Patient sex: M
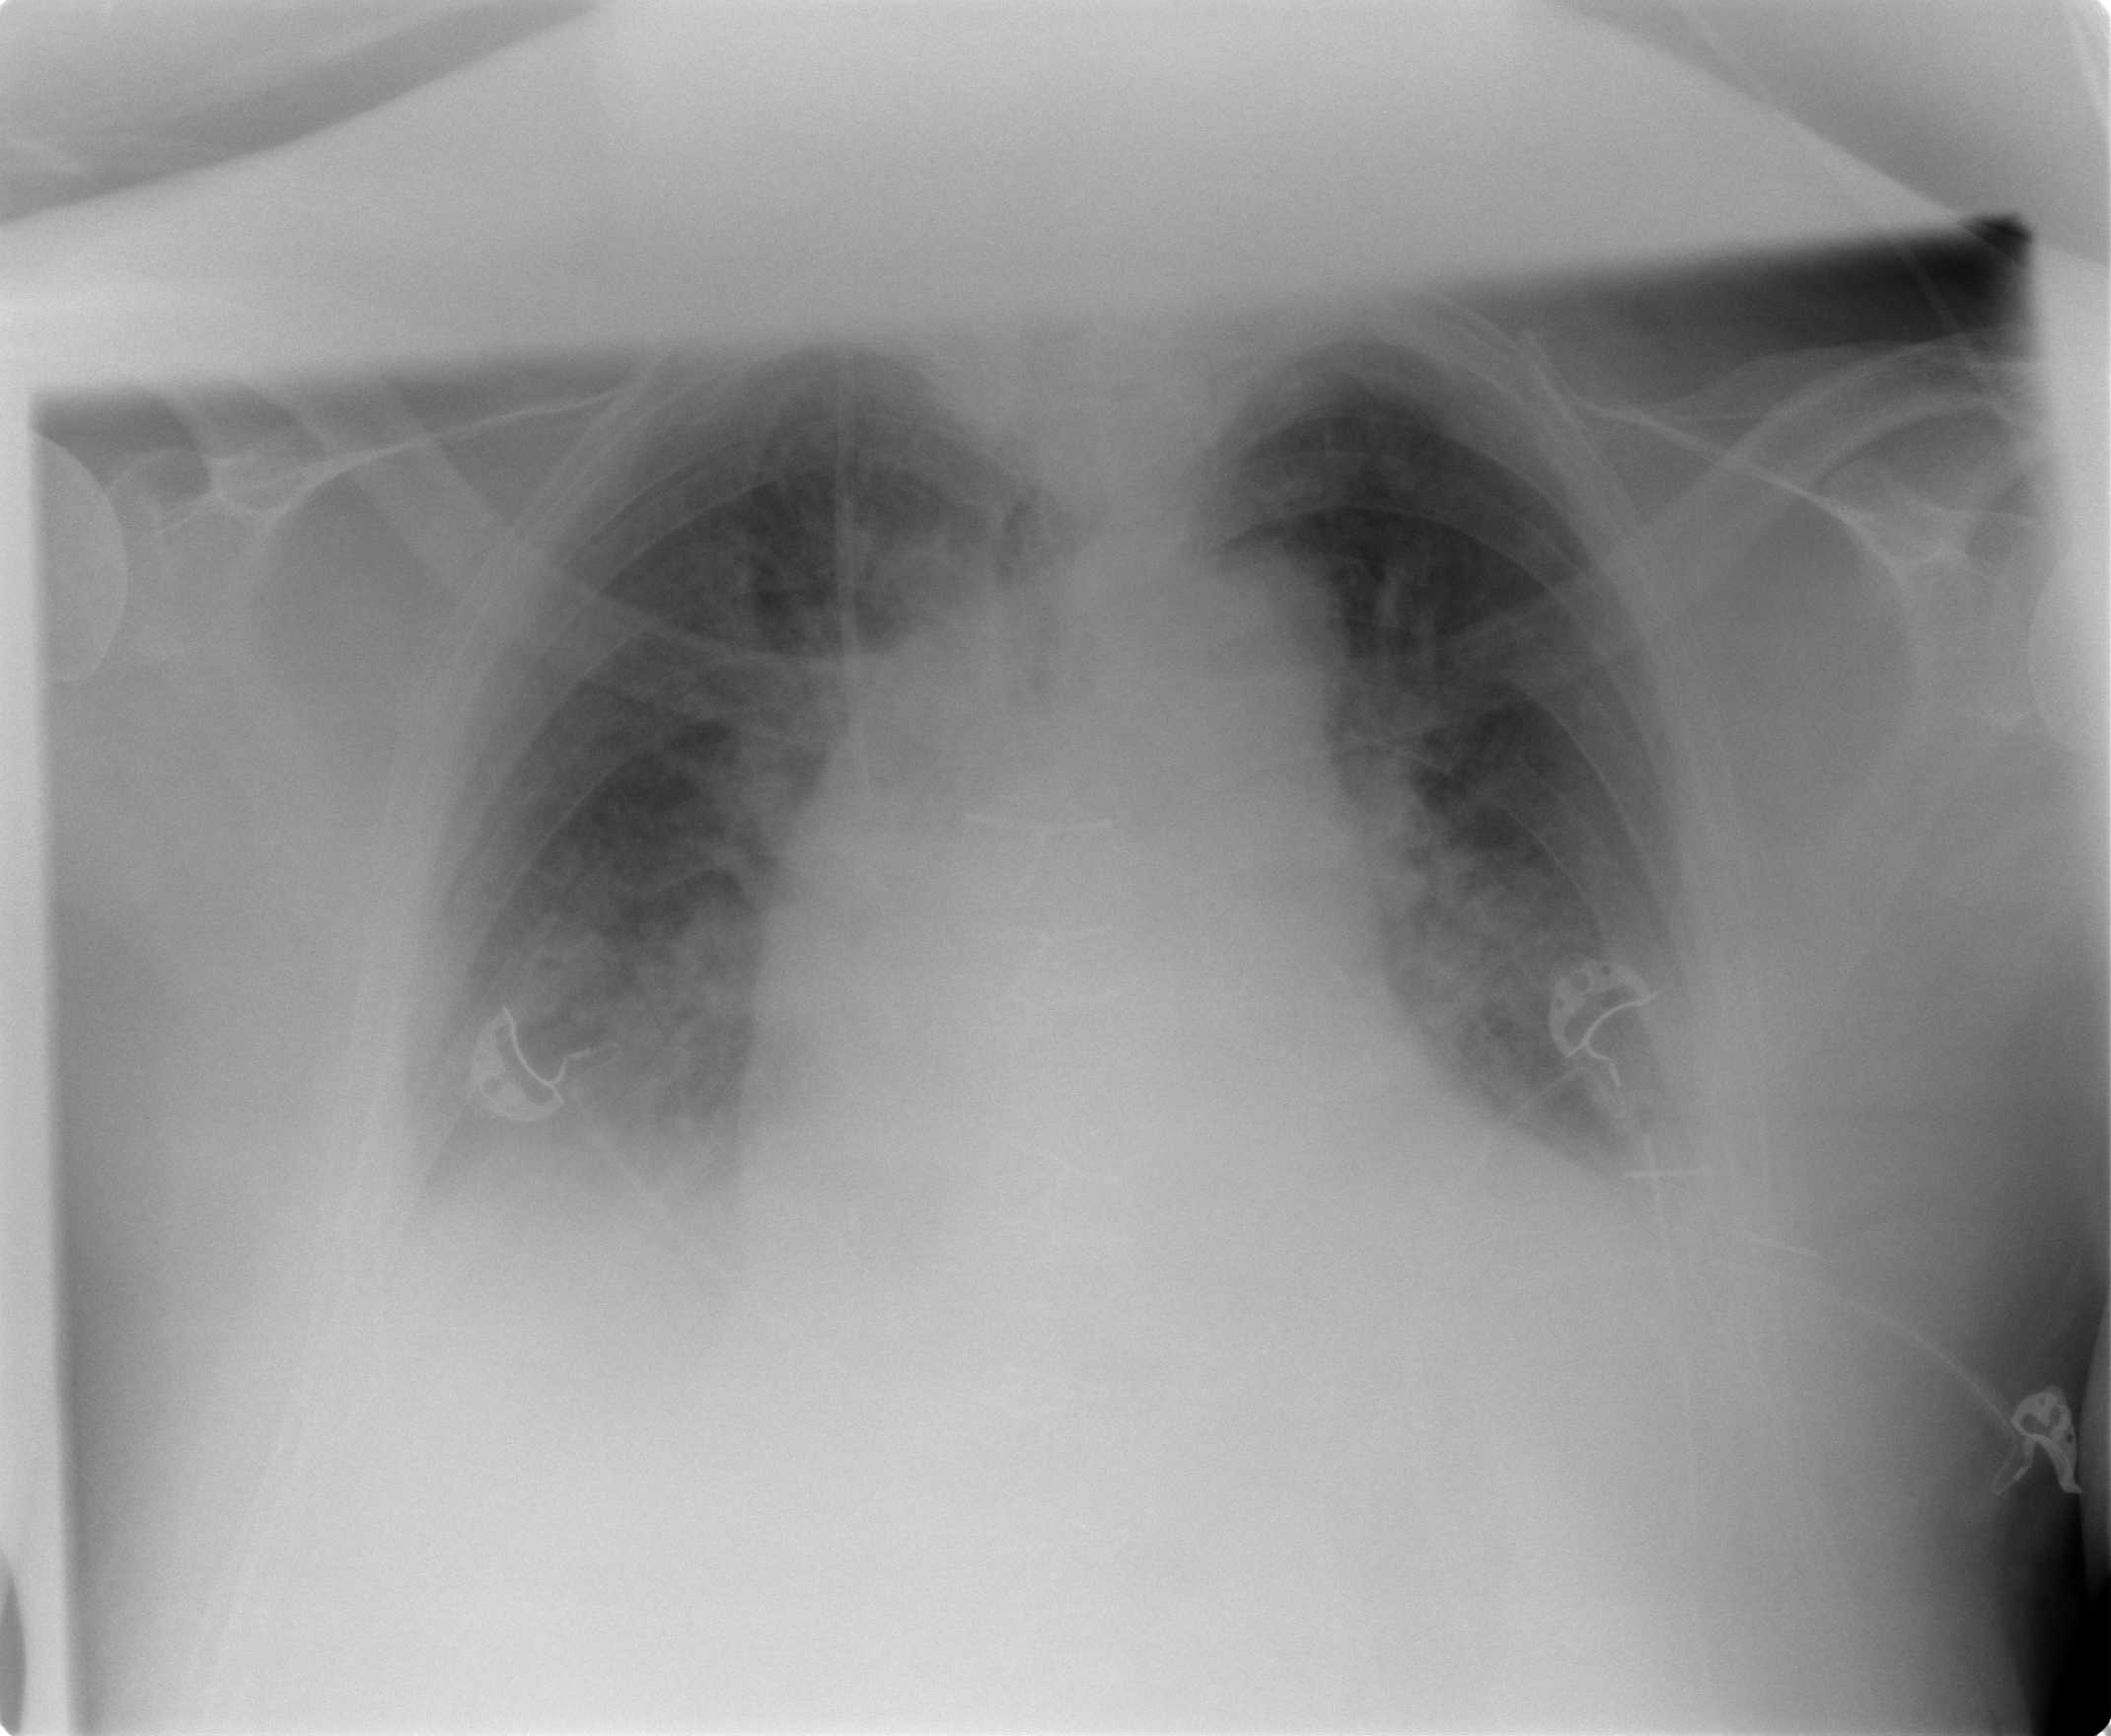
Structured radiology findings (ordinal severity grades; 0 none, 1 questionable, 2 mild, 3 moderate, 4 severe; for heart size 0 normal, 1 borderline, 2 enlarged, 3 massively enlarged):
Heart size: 1
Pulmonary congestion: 2
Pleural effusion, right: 2
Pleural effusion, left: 2
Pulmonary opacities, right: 2
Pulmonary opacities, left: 2
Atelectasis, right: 2
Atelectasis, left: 2